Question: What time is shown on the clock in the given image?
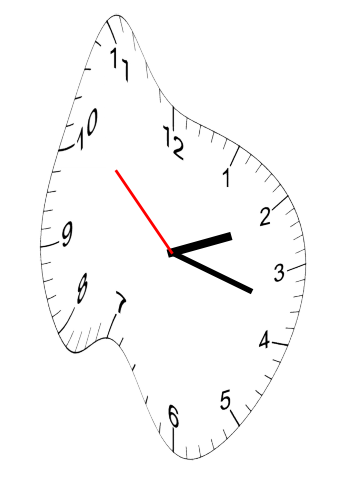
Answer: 02:17:52